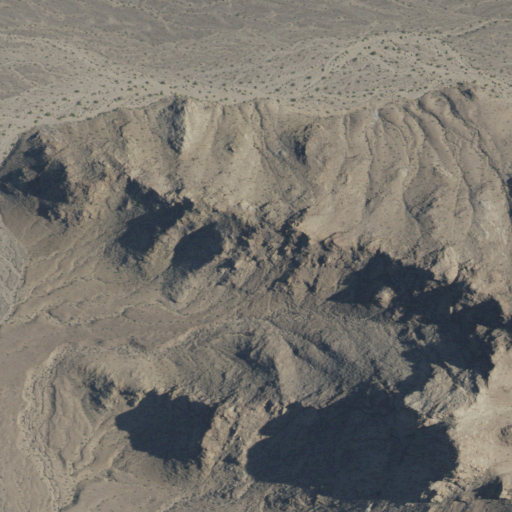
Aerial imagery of mountains in California named Silurian Hills containing only shrub